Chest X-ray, PA view. Patient: 55 years old, sex M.
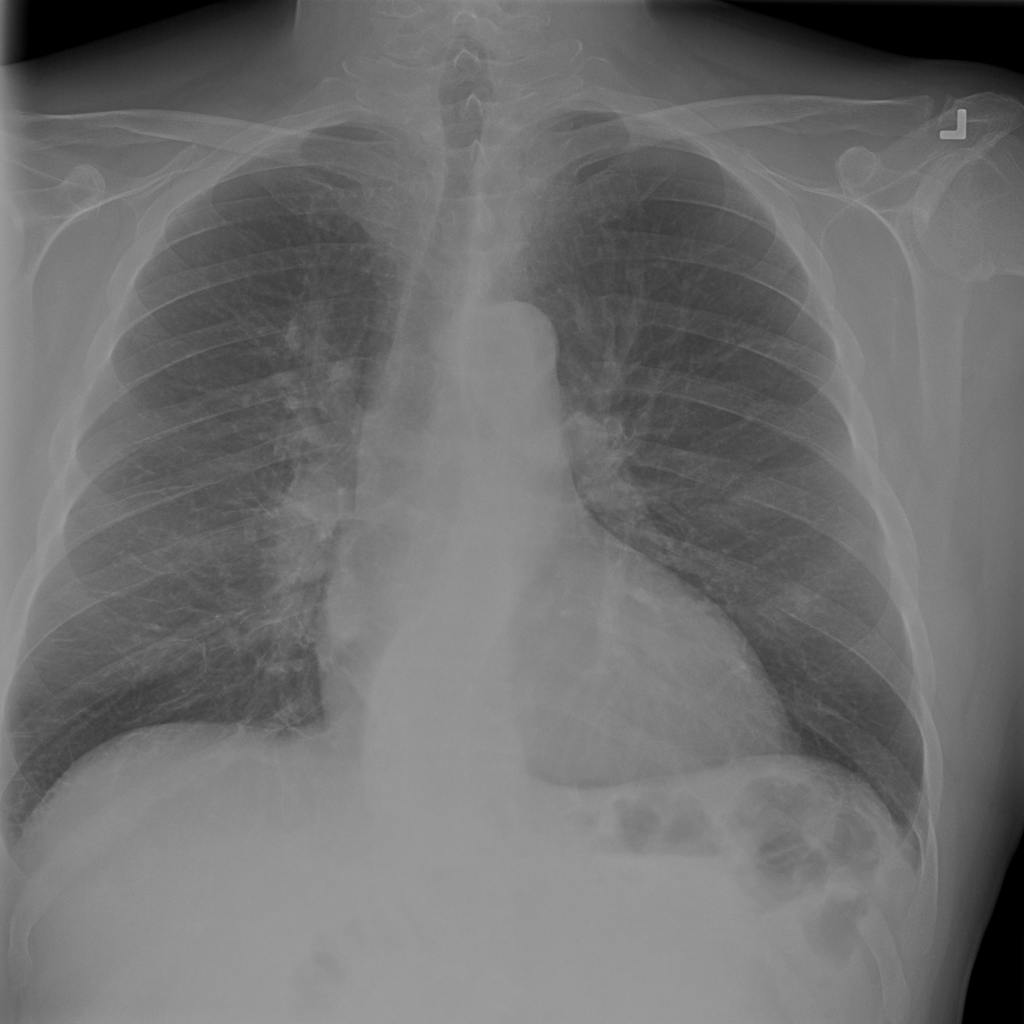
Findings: Edema